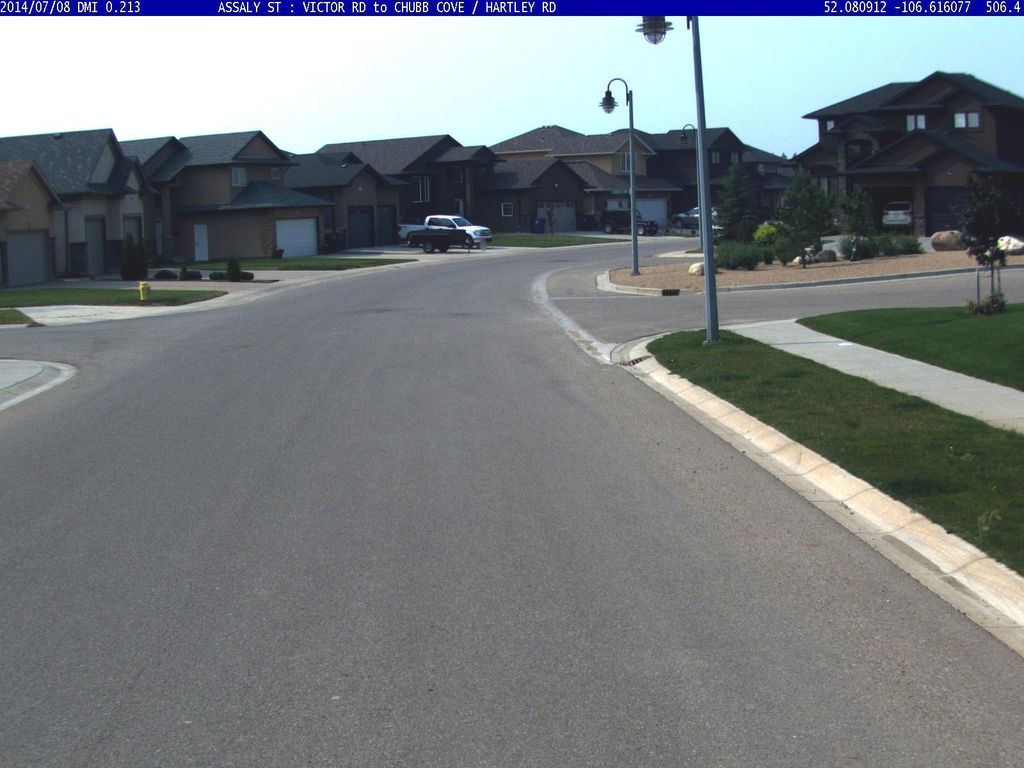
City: saskatoon